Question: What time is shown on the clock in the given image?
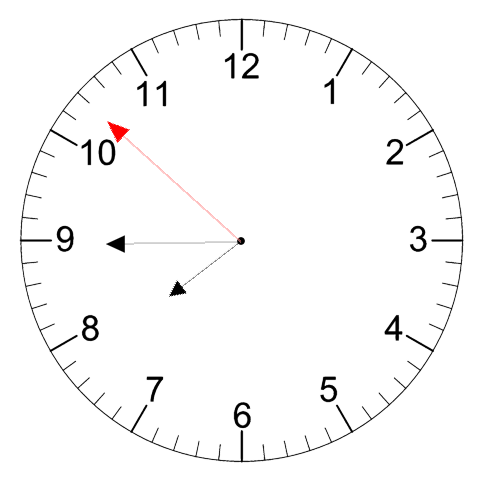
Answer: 07:44:52